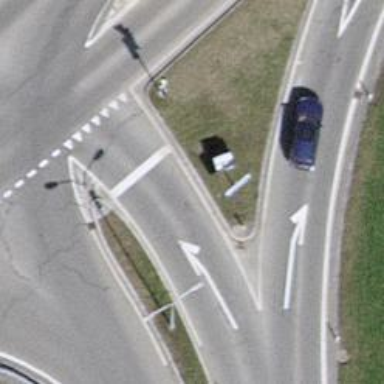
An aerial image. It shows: Road with traffic signals.